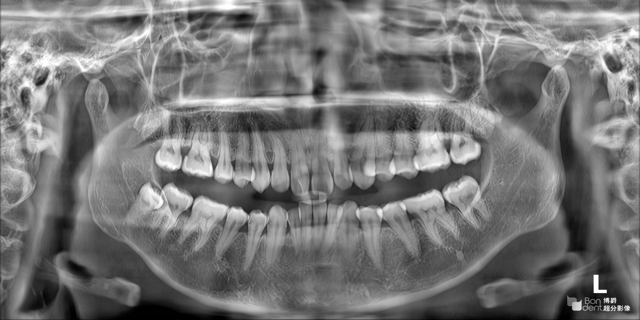
adult